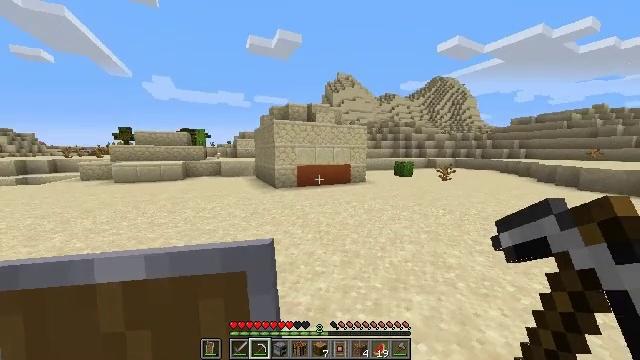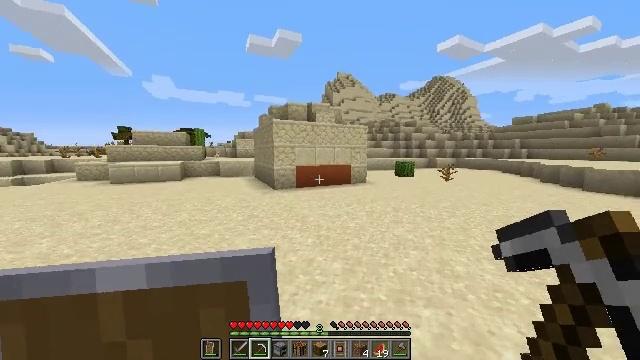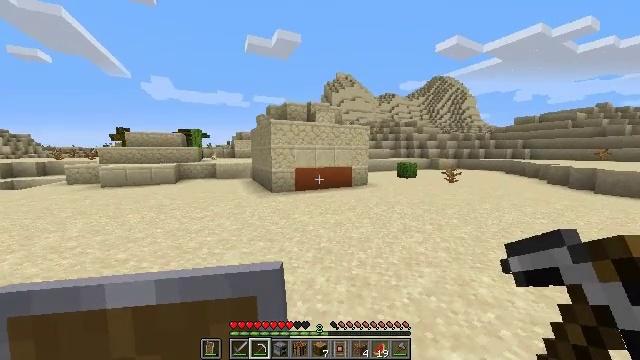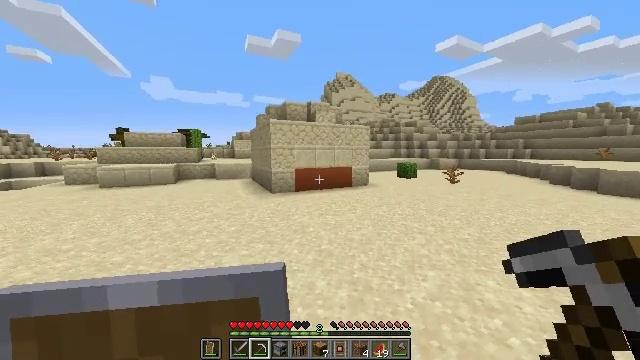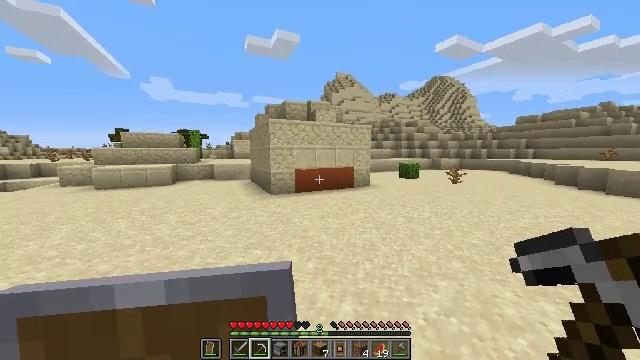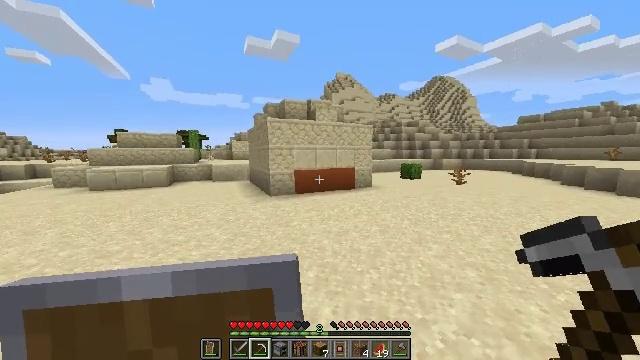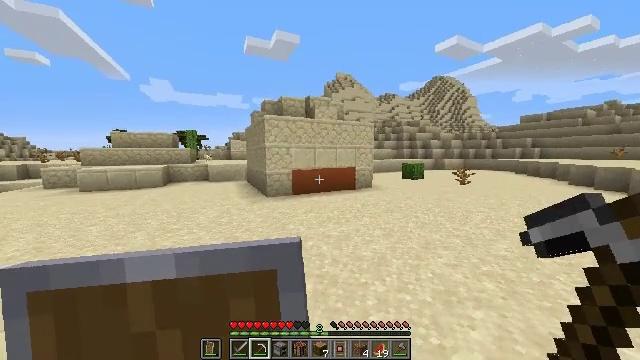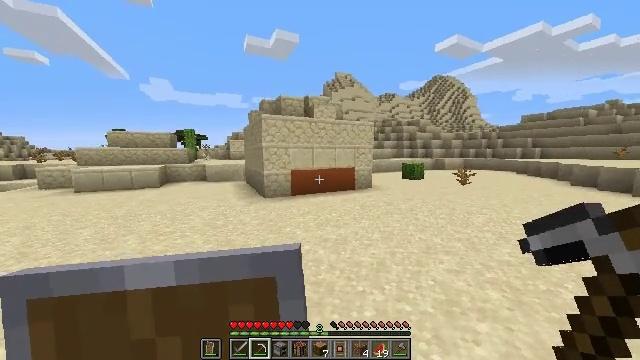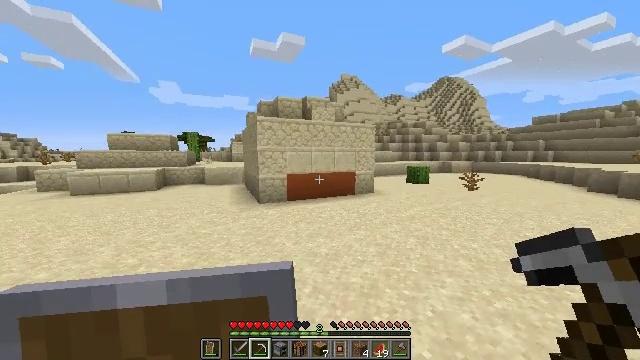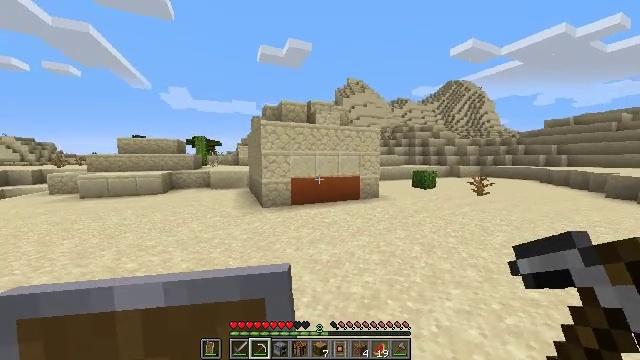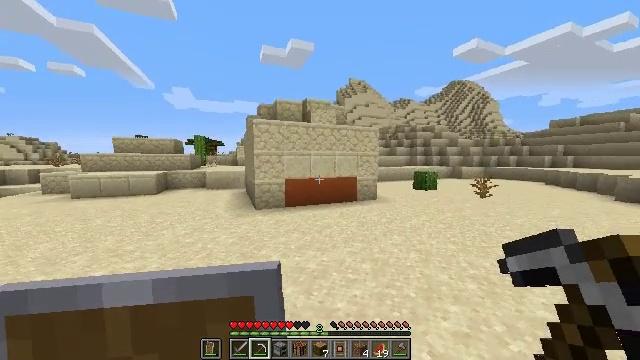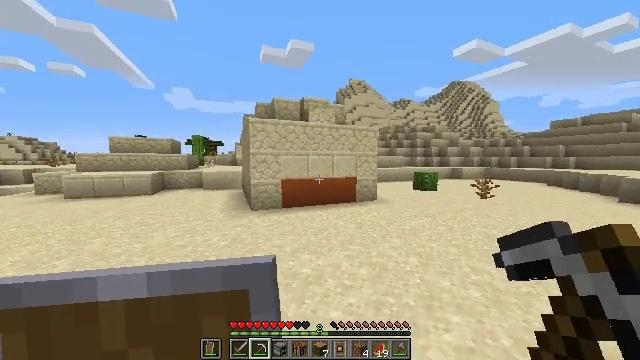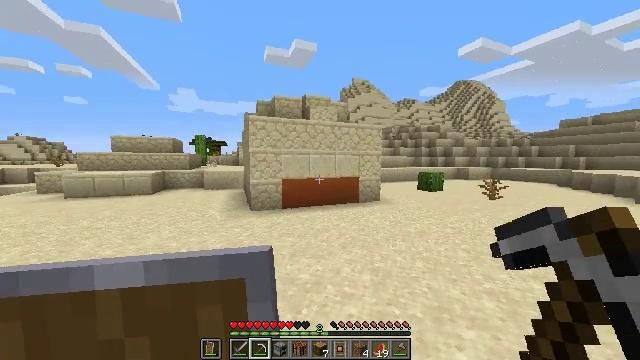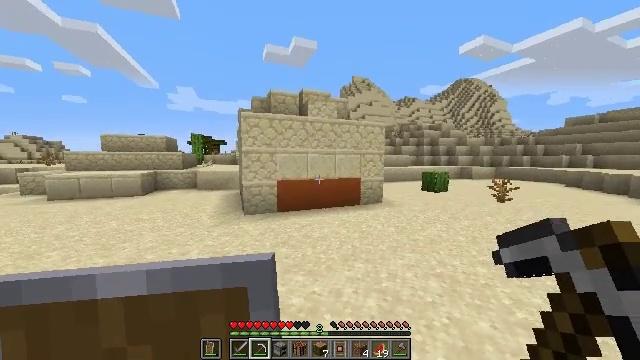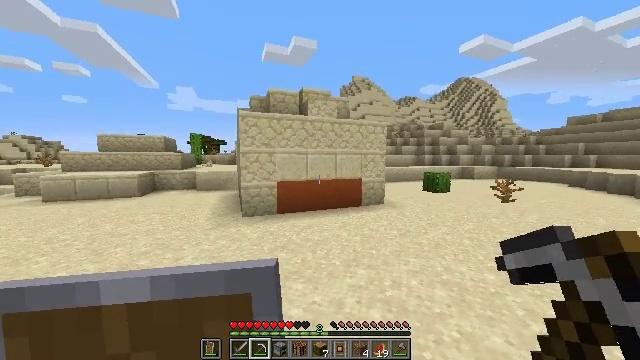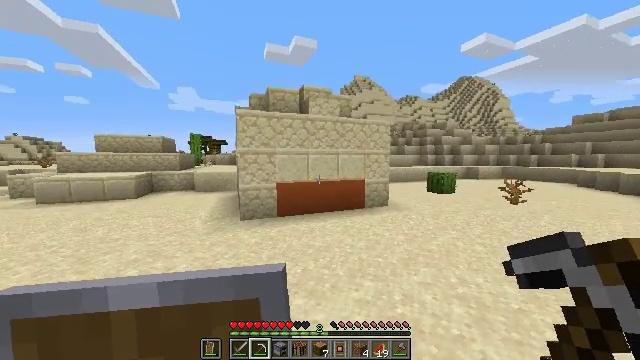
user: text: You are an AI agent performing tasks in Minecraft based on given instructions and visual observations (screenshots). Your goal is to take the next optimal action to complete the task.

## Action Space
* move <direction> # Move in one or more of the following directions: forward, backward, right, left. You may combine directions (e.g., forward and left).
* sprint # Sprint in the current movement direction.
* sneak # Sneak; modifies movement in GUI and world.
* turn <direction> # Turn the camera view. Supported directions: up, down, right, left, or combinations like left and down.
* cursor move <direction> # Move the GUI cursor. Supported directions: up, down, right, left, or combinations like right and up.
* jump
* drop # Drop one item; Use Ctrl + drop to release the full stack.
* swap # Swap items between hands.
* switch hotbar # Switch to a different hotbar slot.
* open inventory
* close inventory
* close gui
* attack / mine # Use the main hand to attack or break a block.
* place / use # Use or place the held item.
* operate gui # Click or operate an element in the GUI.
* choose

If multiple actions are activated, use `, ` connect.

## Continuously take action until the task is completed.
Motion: motion action
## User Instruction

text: Collect cut sandstone by mining it.
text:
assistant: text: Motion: move forward, sprint
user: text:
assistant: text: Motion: move forward, sprint
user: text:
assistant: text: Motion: move forward, sprint
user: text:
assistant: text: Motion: move forward, sprint
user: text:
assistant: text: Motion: move forward, sprint
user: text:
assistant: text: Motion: move forward and move right, sprint
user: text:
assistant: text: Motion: move forward and move right, sprint
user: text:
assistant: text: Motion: move forward and move right, sprint, turn left
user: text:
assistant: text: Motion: move forward and move right, sprint, turn left and up
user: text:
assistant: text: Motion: move forward, sprint
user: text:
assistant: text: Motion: move forward, sprint
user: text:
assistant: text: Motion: move forward, sprint
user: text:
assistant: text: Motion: move forward, sprint
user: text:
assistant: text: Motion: move forward, sprint
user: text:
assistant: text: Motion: move forward, sprint
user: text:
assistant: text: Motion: move forward, sprint, turn left
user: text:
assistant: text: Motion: move forward, sprint, turn left
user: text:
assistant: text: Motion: move forward, sprint
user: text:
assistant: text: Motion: move forward, sprint
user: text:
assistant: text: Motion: move forward, sprint
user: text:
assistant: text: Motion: move forward, sprint
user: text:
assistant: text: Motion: move forward and move right, sprint, attack / mine
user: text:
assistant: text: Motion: move forward and move right, sprint, attack / mine
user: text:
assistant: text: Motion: move forward and move right, sprint, attack / mine
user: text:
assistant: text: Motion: move forward and move right, sprint, attack / mine
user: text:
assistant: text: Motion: move forward and move right, sprint, attack / mine
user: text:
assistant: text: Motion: move forward, sprint, attack / mine
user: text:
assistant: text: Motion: move forward, sprint, attack / mine
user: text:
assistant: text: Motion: move forward, sprint, turn left, attack / mine
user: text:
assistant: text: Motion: move forward, attack / mine